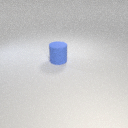
large blue rubber cylinder